Question: The problem:
A text box has a shorter length than a combobox. so if I draw them vertically it does not look pretty because they are not aligned on their right side edges. so let's make text box a little longer.
But I do not want to just type pixels to do it. I think I should be able to do this with setting percentages on some DIVS but I am newbie and could not figure out yet.
so here is what I have and I am also attaching it as a sreen shot.
so for now our goal is to make that "Alias" text box make larger so it will be right aligned with the "Ancestry" combobox that is below it.
P.S: some of these tags you see are not standard html. they are from ZK framework but it is fine. we can still use DIV.
'''
<vlayout >
<hlayout spacing = "20px">
<vlayout id= "GeneGroup">
<label id= "geneLabel" value = "*Gene Symbol"/>
<bandbox id="bdGeneSearch">
</bandbox>
</vlayout>
<vlayout id= "AliasGroup" >
<label id= "lblAlias" value = "Alias"/>
<textbox id = "txtAlias">
</textbox>
</vlayout>
</hlayout>
<hlayout spacing = "20px">
<vlayout id= "RefSeqGroup">
<label id= "lblRefSeq" value = "*Reference Sequence"/>
<combobox id = "cbRefSeq">
</combobox>
</vlayout>
<vlayout id= "AncestryGroup">
<label id= "lblAncestry" value = "Ancestry"/>
<combobox id = "cbAncestry">
</combobox>
</vlayout>
</hlayout>
</vlayout>
</div>
'''

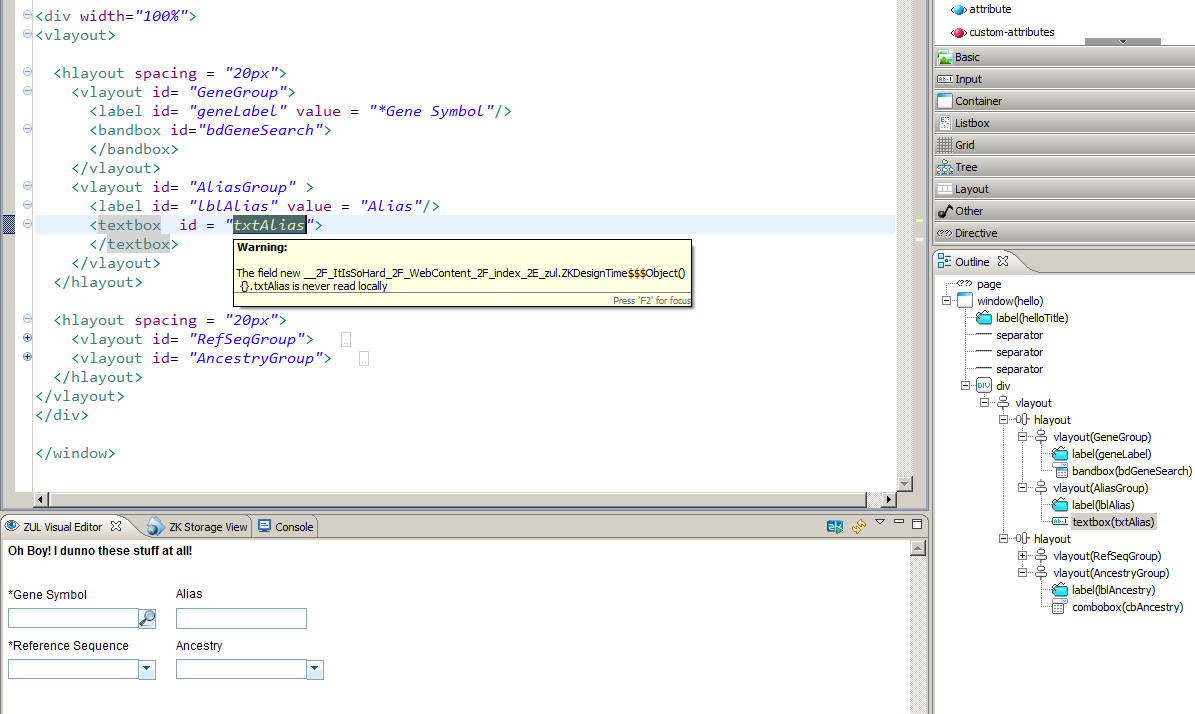
Answer: I changed your layout structure a bit by having single hlayout containing two vlayouts and then using hflex="1" on the text box so that it expands to the whole width of vlayout containing it. Here is the code
'''
<zk>
<hlayout>
<vlayout>
<label id= "geneLabel" value = "*Gene Symbol"/>
<bandbox id="bdGeneSearch">
</bandbox>
<label id= "lblRefSeq" value = "*Reference Sequence"/>
<combobox id = "cbRefSeq">
</combobox>
</vlayout>
<vlayout>
<label id= "lblAlias" value = "Alias"/>
<textbox id = "txtAlias" hflex="1">
</textbox>
<label id= "lblAncestry" value = "Ancestry"/>
<combobox id = "cbAncestry">
</combobox>
</vlayout>
</hlayout>
</zk>
'''
You can see it in action on ZKfiddle <URL>
Also you can refer to ZK's excellent documentation on Component flexibility using hflex and vflex <URL>